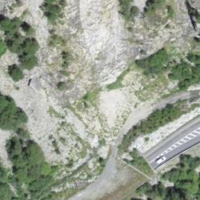
EUNIS habitat code: 23
Species observed at this site:
Zygaena carniolica